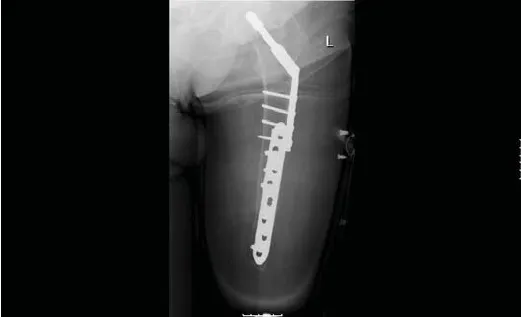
Antero-posterior.
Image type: radiology (x_ray)